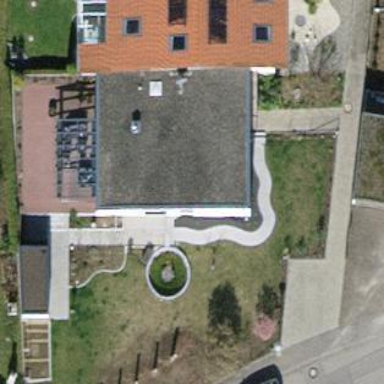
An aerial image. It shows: Simple and straightforward house.